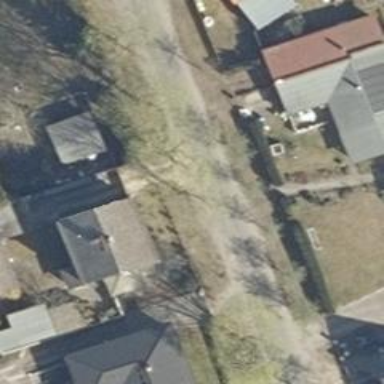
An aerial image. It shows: Driveway leading to service road.